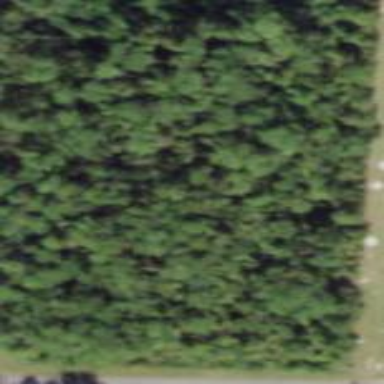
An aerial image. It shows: Woodland with needle-leaved trees.